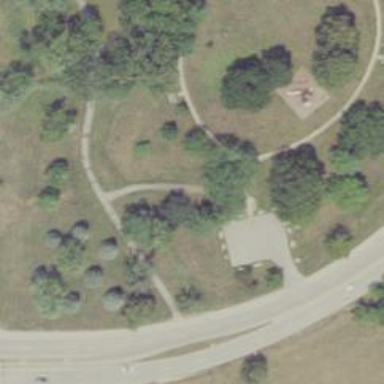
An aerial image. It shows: Memorial site with historic significance.